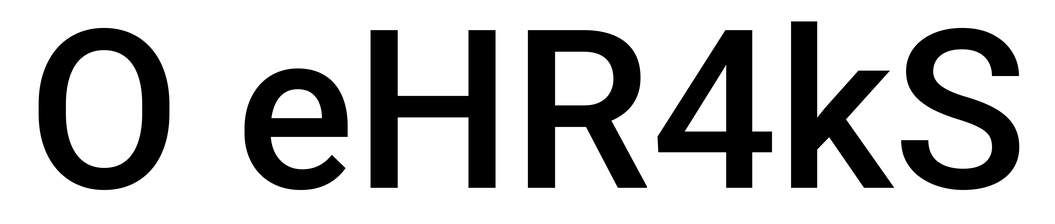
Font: Roboto_Medium